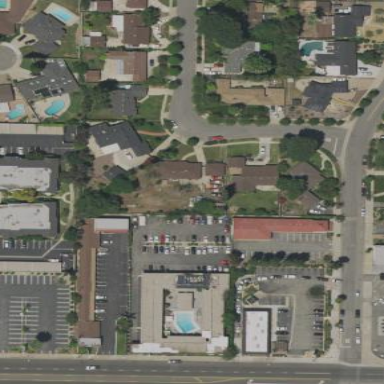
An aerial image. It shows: Motel.